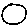
Label: circle